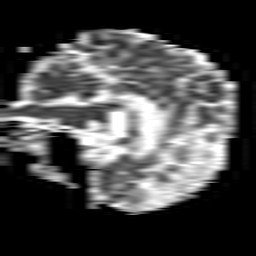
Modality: ADC
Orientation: sagittal
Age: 65
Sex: female
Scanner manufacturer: philips
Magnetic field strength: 1.5 T
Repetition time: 3.393 s
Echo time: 0.06922 s